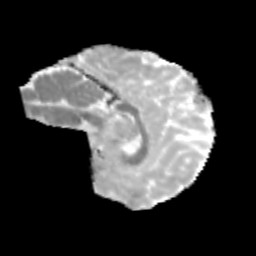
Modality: MD
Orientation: sagittal
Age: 13
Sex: male
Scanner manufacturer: siemens
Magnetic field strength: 3 T
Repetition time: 3.8 s
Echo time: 0.07 s